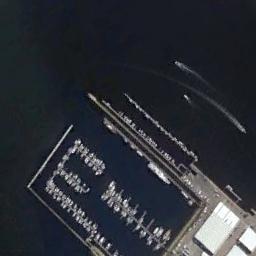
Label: harbor